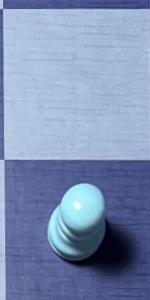
Label: Pawn_White